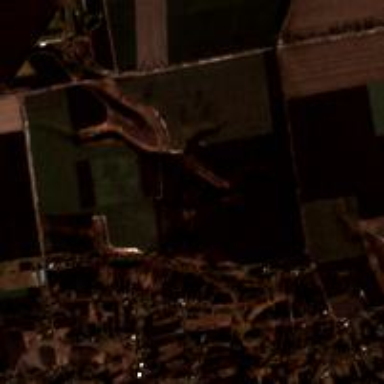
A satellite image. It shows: Picturesque farmland scene.